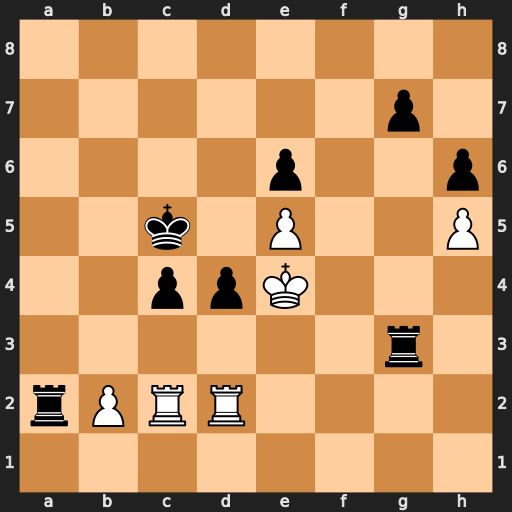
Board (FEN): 8/6p1/4p2p/2k1P2P/2ppK3/6r1/rPRR4/8
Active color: w
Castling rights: -
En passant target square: -
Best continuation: b4+ Kxb4 Rxa2